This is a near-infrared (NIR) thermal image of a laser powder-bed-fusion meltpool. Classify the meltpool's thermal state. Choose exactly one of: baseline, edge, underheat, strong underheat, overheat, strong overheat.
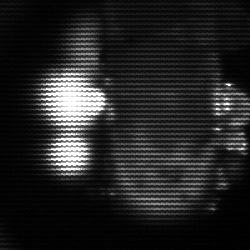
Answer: strong underheat